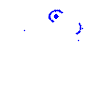
Particle: kaon